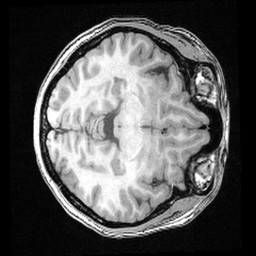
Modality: T1w
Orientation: axial
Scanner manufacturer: ge
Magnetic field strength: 3 T
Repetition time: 0.008572 s
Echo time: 0.003384 s